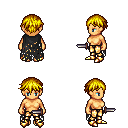
a pixel art fantasy rpg character, female body template, human, tanned skin, black tattered cape, gold greaves, blonde short bangs hairstyle, gold boots, dagger, four views (front, back, left, right), 2x2 character sprite sheet, small pixel art, hard edges, no anti-aliasing